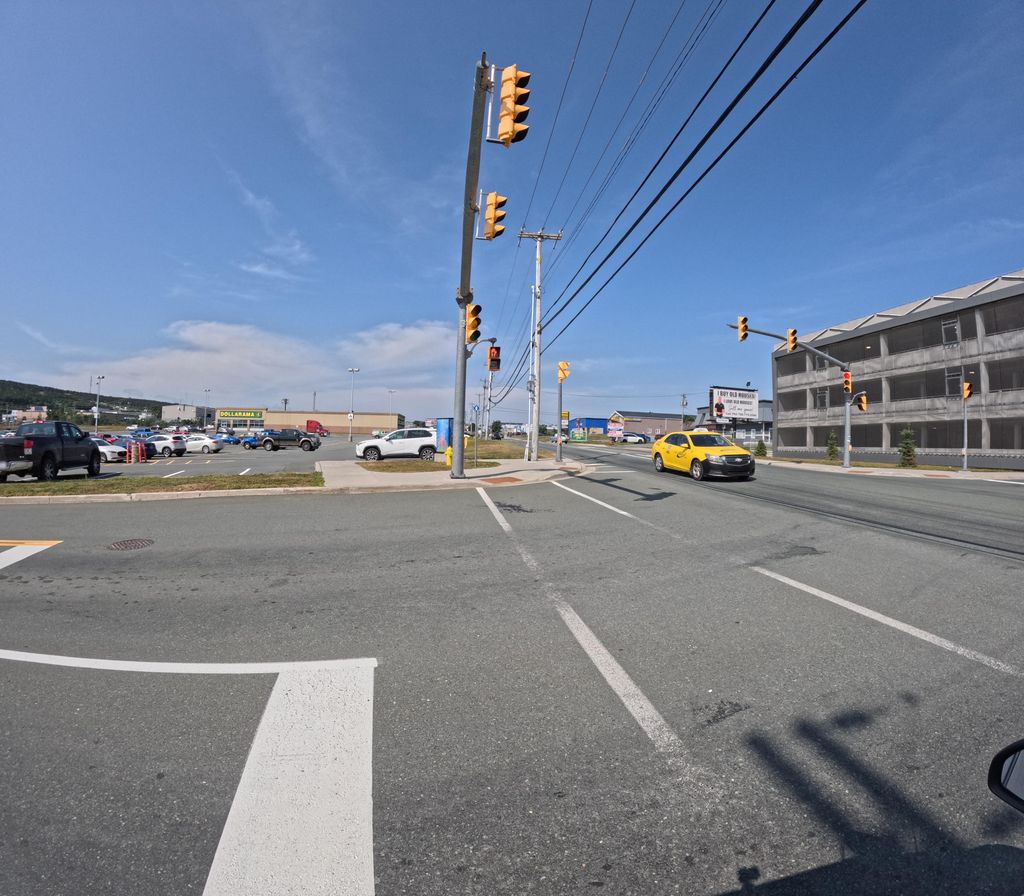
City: st_johns